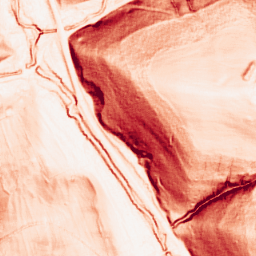
Category: morphological
Decomposition family: morphological_gradient
Decomposition parameters: size: 3
shape: square
Upsampling method: bilinear
Upsampling parameters: scale: 8
Upsampling scale: 8